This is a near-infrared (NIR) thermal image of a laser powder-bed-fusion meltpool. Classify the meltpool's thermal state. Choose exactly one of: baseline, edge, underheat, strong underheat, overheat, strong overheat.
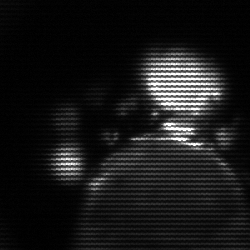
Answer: edge